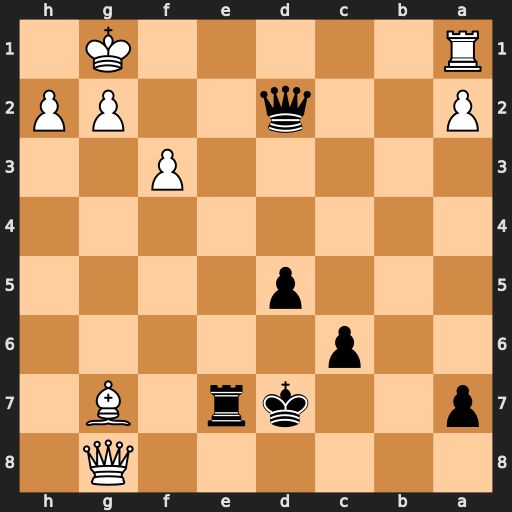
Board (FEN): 6Q1/p2kr1B1/2p5/3p4/8/5P2/P2q2PP/R5K1
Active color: b
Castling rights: -
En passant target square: -
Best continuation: Re1+ Rxe1 Qxe1#